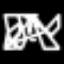
Label: frog